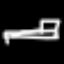
Label: bed